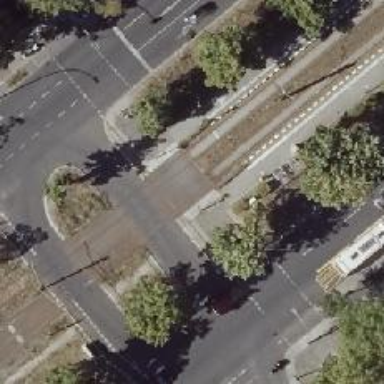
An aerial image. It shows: Tram crossing with traffic signals.